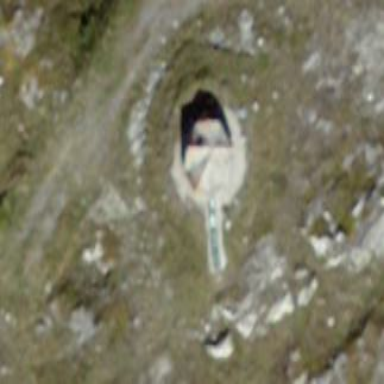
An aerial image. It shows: Military bunker in military area. The bunker is used for defense purposes.